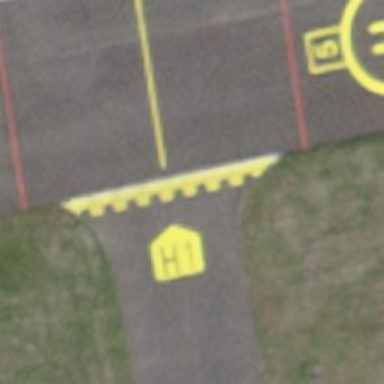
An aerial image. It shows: Image of taxiway at airport.